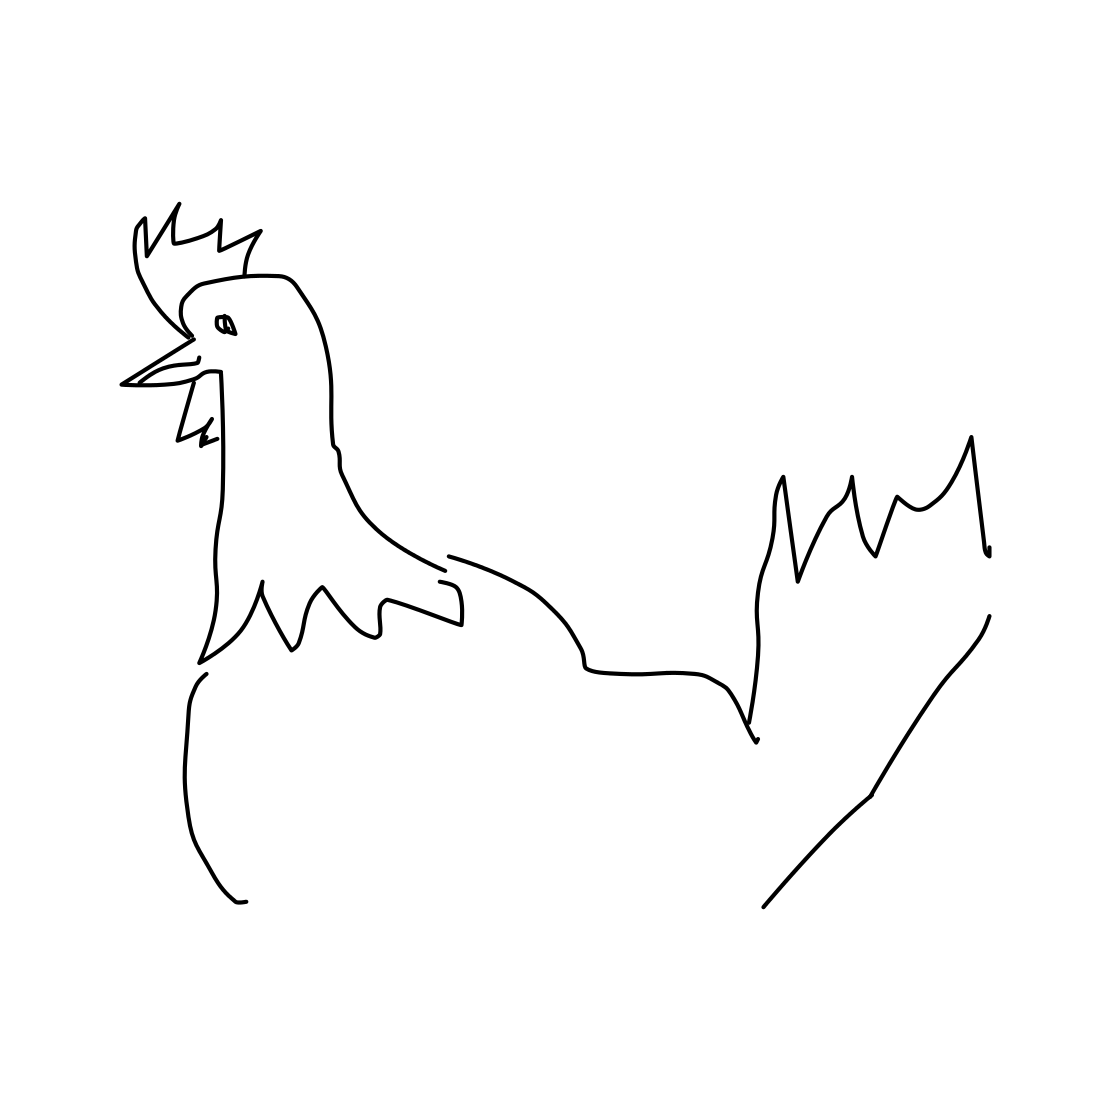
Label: rooster